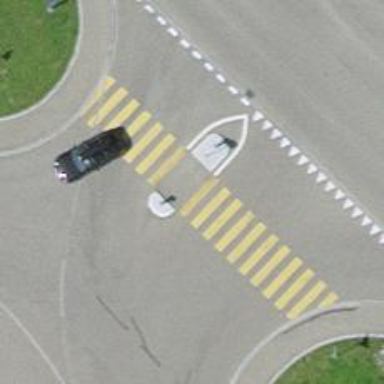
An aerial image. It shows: Marked crossing with zebra sign and island in the middle.